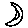
Label: moon